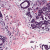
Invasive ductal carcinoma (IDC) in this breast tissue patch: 0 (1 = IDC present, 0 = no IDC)